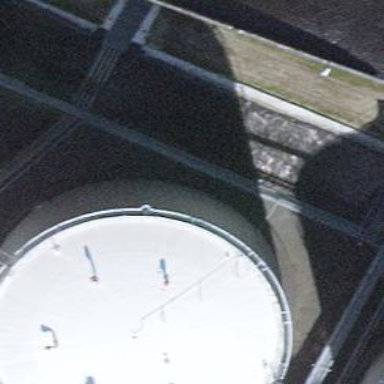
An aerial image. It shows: Storage tank that is man-made.